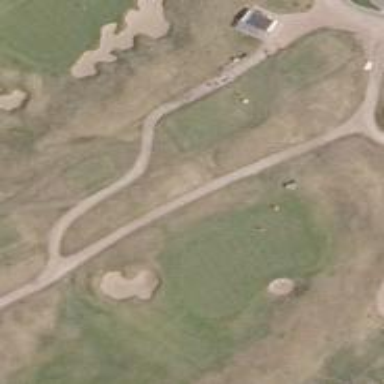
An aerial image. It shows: Path for both road and golf.